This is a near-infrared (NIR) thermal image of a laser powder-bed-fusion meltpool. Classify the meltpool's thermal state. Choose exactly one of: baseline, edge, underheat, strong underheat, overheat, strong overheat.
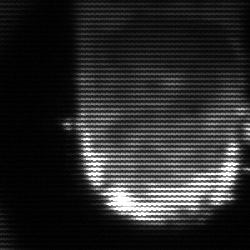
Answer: baseline